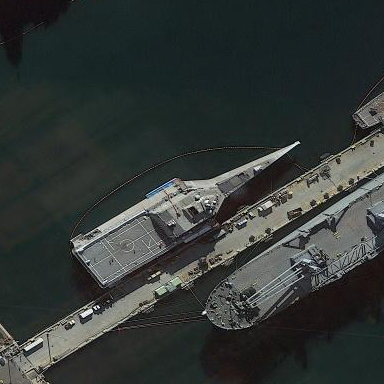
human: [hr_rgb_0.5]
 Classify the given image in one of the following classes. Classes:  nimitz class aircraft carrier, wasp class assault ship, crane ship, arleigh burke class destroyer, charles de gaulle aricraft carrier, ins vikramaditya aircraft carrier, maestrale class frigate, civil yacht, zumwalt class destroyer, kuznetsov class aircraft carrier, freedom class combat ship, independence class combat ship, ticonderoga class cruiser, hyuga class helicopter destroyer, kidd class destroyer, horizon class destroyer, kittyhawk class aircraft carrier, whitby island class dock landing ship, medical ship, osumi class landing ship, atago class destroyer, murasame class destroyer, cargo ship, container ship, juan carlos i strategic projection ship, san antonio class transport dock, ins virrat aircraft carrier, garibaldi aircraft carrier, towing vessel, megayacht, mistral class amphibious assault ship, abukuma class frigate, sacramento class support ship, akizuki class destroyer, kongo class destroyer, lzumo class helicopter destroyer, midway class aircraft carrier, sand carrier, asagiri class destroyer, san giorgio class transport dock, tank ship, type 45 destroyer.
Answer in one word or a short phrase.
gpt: Independence class combat ship